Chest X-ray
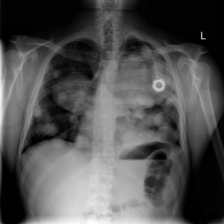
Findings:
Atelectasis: negative
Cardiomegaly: negative
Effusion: positive
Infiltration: negative
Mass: positive
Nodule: positive
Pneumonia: negative
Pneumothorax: negative
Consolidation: negative
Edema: negative
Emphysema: negative
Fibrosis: negative
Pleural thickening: negative
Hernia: negative